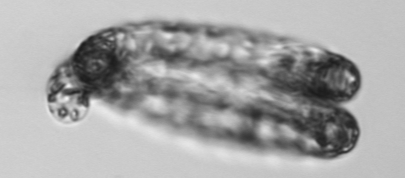
Label: Guinardia_striata